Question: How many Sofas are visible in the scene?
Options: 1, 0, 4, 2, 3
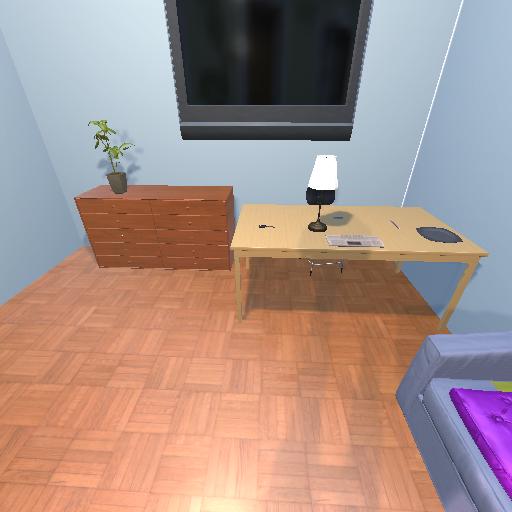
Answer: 1